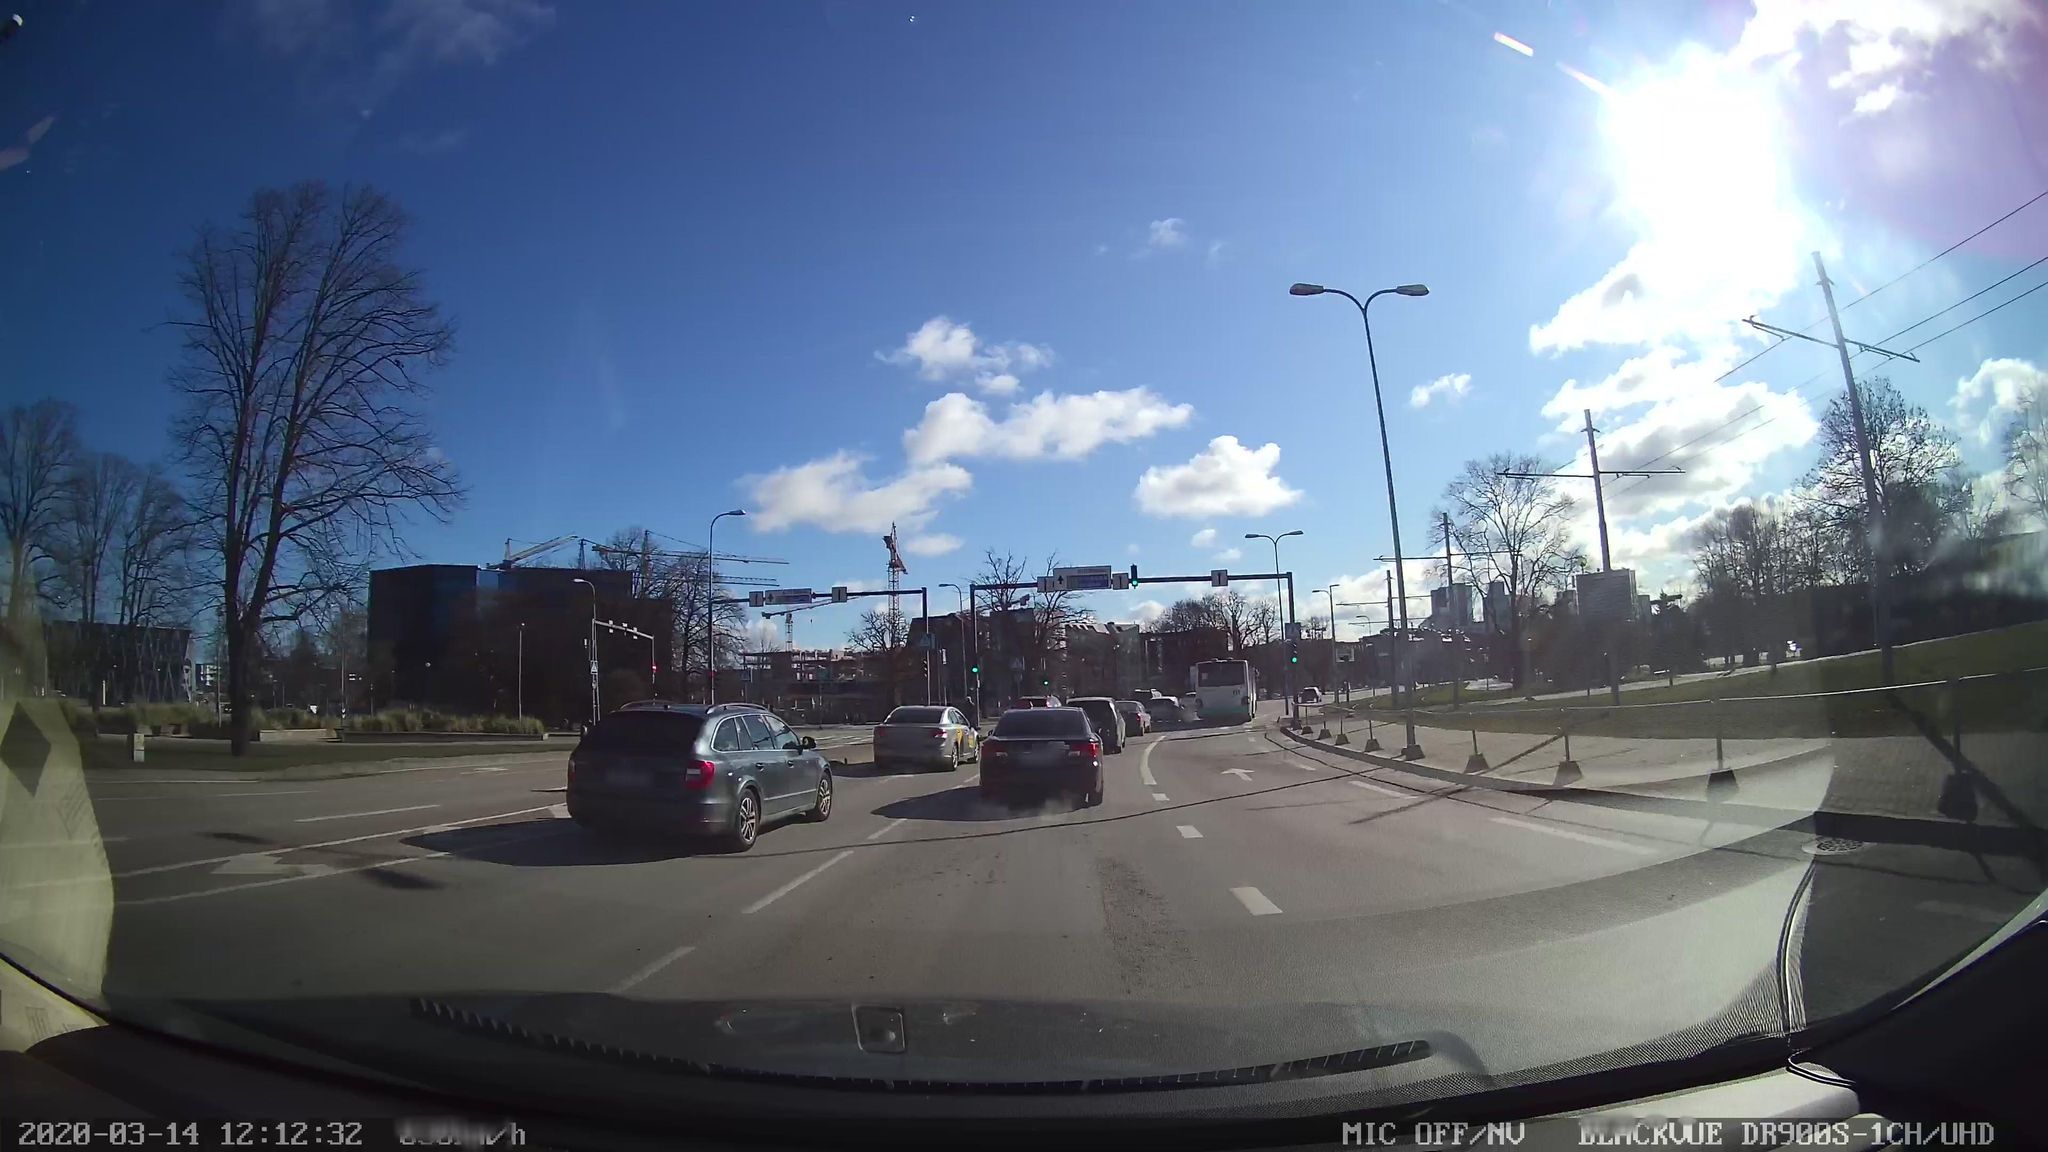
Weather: clear
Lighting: day
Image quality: good
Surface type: driving surface
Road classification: secondary
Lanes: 3
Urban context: urban centre
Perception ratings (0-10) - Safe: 1.1, Lively: 5.37, Beautiful: 0.85, Boring: 6.23, Depressing: 5.65, Wealthy: 0.81